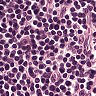
Metastatic tissue present: no